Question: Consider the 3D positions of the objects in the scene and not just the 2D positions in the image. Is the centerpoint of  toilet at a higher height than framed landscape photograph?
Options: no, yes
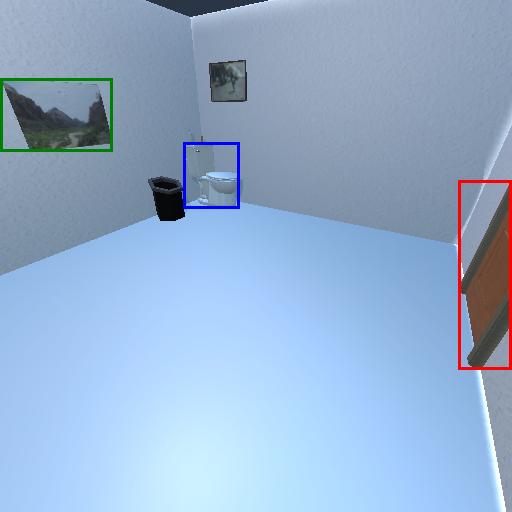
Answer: no